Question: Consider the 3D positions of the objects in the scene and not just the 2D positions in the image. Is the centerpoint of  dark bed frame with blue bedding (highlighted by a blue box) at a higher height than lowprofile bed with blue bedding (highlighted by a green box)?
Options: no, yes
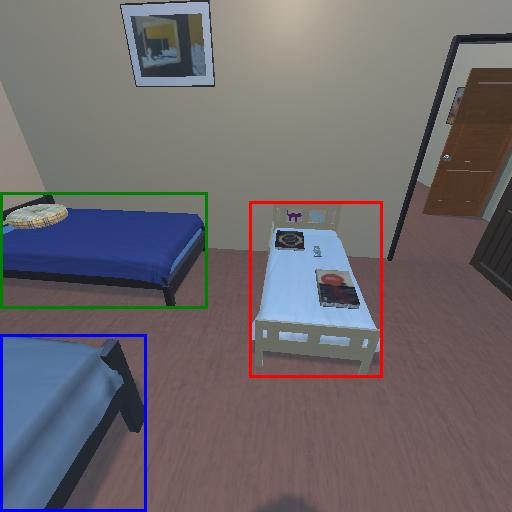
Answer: no